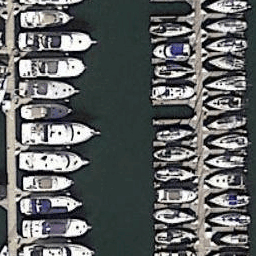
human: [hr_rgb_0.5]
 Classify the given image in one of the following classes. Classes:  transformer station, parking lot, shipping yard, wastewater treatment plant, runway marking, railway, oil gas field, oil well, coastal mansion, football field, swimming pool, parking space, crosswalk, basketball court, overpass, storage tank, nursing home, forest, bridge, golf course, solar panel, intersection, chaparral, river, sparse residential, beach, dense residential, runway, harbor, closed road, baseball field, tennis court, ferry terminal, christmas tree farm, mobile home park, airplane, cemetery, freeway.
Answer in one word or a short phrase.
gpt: harbor